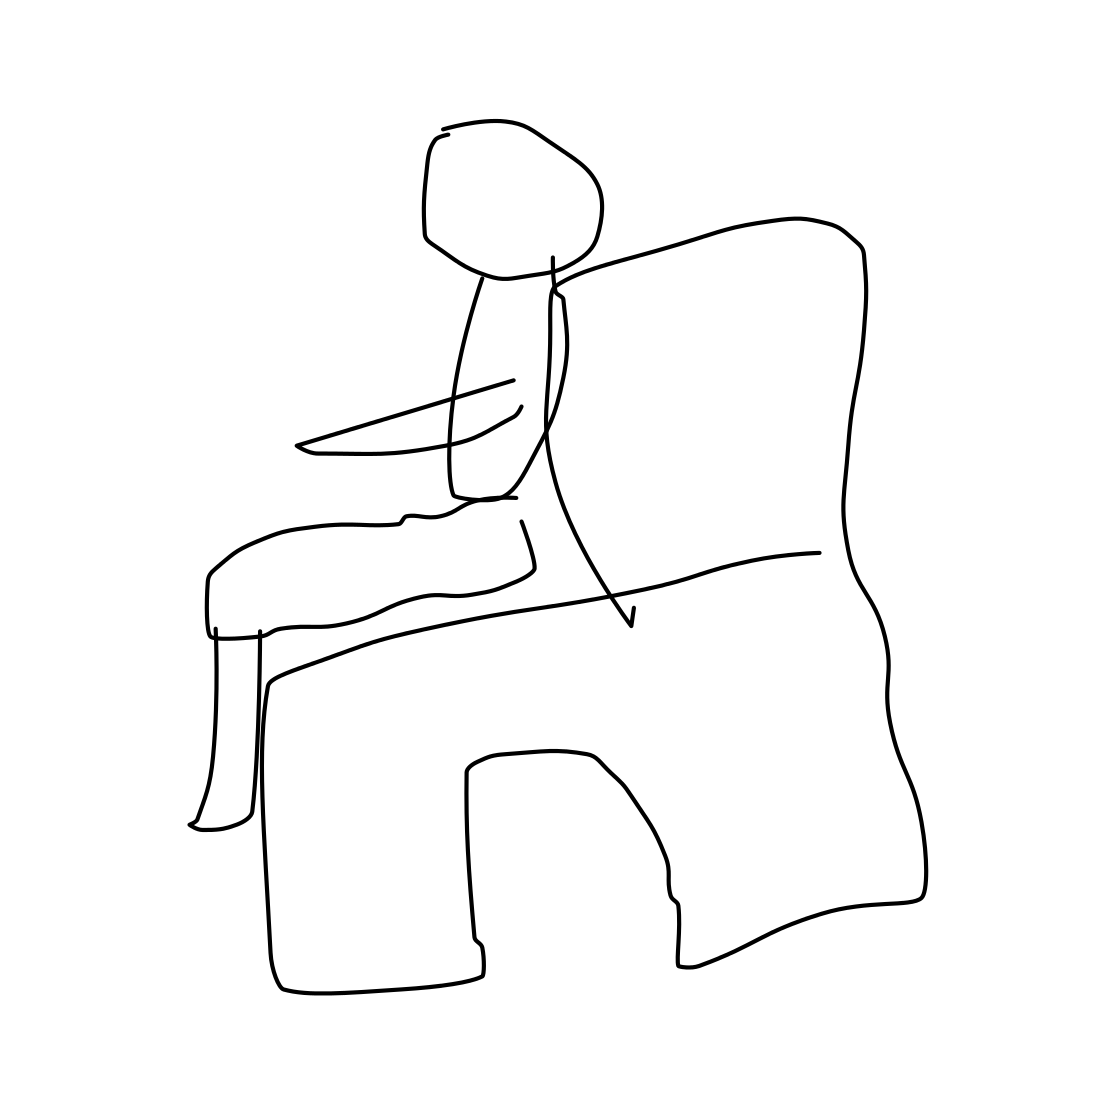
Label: person sitting